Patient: sex F, age 62
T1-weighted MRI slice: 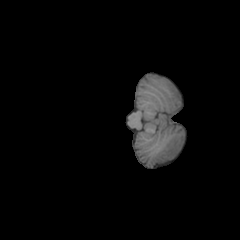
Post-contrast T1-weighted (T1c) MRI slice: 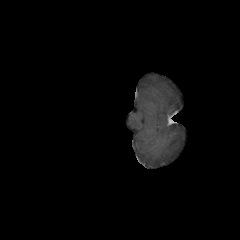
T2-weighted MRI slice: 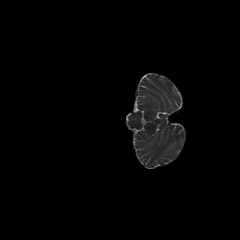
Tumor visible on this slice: no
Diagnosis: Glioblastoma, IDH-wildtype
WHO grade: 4